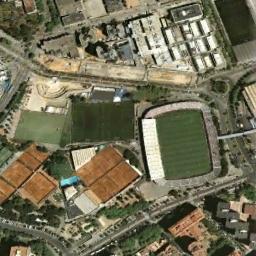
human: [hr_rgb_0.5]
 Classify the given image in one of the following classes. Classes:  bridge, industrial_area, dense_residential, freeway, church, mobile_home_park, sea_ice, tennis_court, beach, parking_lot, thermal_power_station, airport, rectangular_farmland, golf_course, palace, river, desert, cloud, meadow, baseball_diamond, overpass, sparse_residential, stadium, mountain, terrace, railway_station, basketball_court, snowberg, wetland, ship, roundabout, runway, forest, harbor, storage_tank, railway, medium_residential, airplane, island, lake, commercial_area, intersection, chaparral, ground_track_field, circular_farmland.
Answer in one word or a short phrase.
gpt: stadium